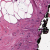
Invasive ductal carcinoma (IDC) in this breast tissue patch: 0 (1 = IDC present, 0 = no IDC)